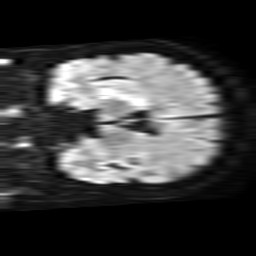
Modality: TRACE
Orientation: coronal
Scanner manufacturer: philips
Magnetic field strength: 1.5 T
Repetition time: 3.519 s
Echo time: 0.07117 s